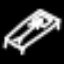
Label: bed